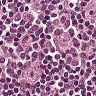
Metastatic tissue present: no